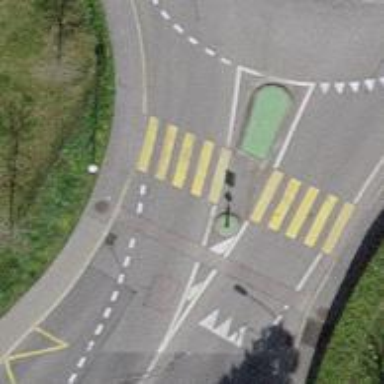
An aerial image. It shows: Marked crossing with pedestrian island.